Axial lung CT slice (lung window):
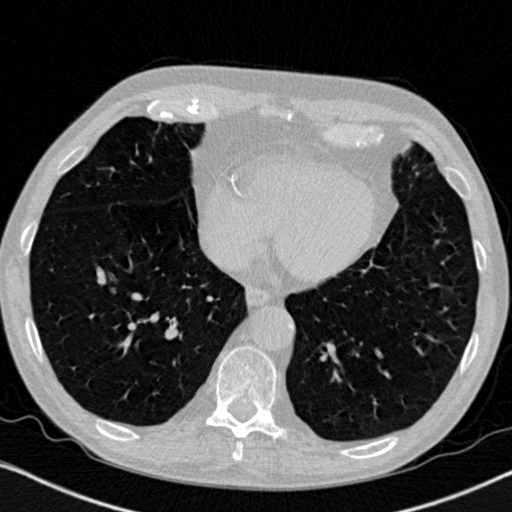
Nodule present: no